Field crop: tomato
Growth stage: 1
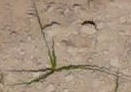
Species: cyperus